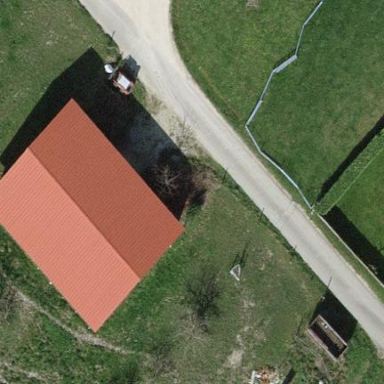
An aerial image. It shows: Farm building.